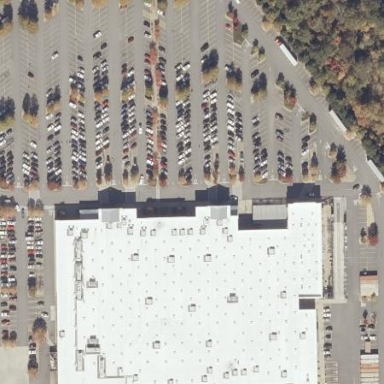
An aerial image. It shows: Retail building housing supermarket.